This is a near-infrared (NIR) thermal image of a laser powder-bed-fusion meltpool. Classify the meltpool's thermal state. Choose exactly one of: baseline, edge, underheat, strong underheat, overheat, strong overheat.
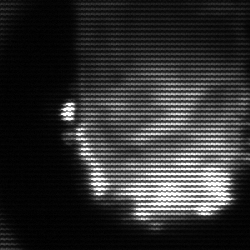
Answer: baseline